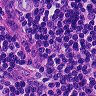
Metastatic tissue present: yes